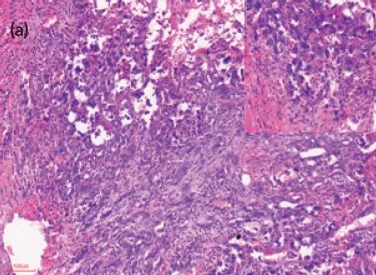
Photomicrographs (H&E) stains of the ovarian anaplastic mural nodule and omental deposit. (a) H&E x100 and x400 (inset) magnification of the ovarian malignant anaplastic mural nodule.
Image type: pathology (h&e)